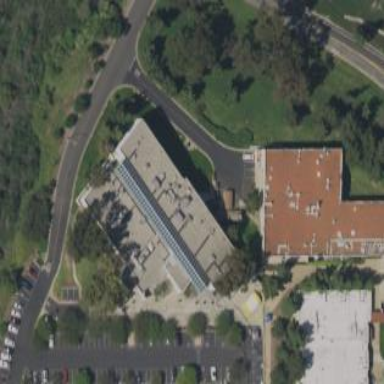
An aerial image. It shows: Clinic building providing healthcare services.